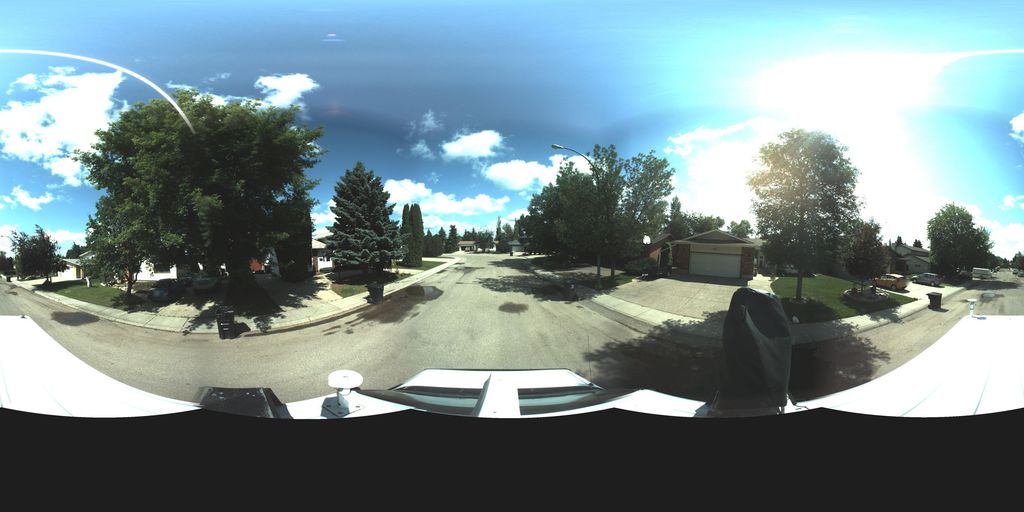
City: saskatoon